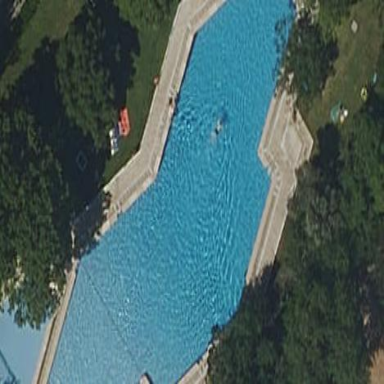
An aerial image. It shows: Swimming pool located in leisure land.